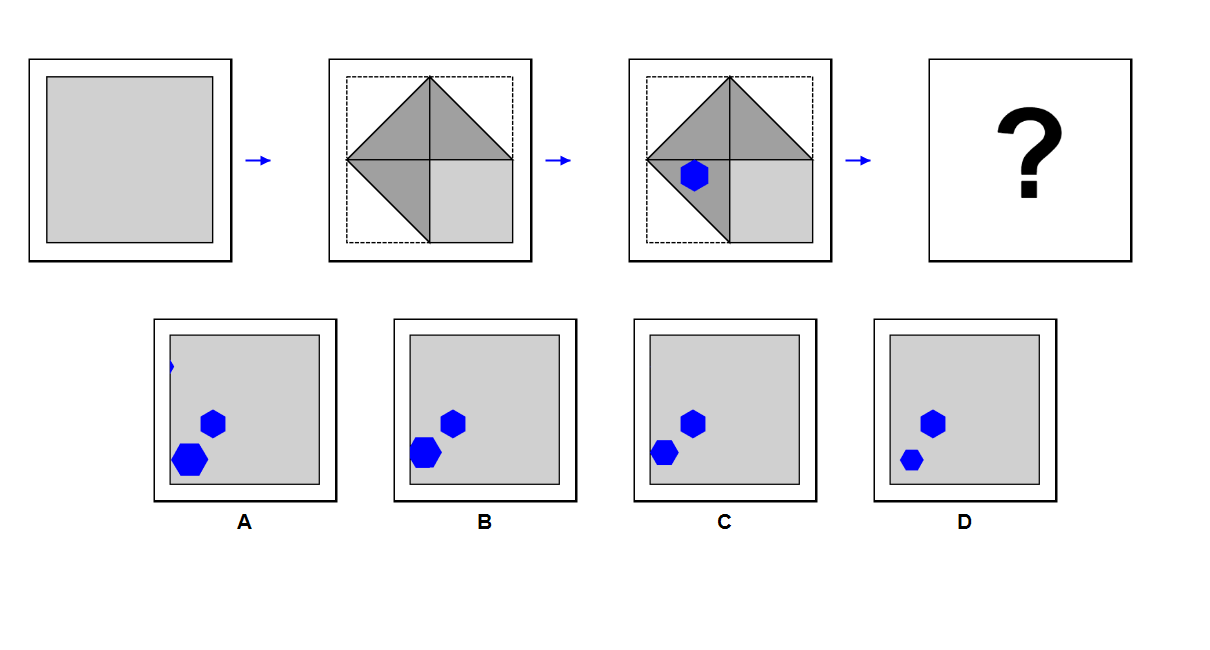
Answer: C